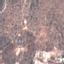
Land use / land cover: HerbaceousVegetation